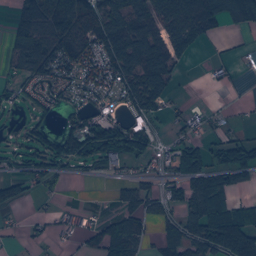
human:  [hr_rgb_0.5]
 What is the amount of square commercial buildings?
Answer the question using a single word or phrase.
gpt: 0

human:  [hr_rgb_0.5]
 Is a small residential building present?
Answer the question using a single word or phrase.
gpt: yes

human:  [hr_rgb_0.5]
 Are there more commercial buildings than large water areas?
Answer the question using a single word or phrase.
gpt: no

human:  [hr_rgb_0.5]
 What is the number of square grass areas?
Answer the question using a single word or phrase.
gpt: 0

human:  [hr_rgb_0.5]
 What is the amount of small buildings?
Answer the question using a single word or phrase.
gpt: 331

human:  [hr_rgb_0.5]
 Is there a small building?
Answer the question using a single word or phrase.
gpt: yes

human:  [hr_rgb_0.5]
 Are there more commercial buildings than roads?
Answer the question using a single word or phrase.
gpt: no

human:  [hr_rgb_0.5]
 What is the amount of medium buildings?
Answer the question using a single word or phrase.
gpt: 7

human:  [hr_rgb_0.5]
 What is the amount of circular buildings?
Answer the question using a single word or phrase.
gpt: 1

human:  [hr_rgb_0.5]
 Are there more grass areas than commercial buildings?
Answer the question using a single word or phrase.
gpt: yes

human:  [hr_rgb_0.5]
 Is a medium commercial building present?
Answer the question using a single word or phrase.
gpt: yes

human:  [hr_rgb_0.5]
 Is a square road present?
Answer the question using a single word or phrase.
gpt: no

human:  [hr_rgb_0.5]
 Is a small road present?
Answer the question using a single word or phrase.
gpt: yes

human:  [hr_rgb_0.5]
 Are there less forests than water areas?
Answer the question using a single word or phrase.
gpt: no

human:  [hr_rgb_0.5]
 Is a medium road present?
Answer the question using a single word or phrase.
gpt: no

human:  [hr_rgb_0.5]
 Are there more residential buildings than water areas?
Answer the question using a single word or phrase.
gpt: yes

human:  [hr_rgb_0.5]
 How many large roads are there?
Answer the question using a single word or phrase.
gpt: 0

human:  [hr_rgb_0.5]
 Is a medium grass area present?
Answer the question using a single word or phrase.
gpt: yes

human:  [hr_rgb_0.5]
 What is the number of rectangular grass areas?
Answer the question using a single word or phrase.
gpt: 45

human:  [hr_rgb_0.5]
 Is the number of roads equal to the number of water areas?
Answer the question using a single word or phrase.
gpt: no

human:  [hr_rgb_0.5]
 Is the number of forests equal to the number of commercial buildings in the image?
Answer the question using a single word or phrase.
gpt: no

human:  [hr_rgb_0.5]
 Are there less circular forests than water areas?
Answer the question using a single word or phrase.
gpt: yes

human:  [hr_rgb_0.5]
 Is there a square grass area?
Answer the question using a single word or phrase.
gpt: no

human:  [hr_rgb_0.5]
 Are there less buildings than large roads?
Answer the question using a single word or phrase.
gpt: no

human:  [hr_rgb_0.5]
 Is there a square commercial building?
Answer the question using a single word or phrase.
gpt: no

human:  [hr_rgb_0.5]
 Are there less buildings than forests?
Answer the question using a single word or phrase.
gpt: no

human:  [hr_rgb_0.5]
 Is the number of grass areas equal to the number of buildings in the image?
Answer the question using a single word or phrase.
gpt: no

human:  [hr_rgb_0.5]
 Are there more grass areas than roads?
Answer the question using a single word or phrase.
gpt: no

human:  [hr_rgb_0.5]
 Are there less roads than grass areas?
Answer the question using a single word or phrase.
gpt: no

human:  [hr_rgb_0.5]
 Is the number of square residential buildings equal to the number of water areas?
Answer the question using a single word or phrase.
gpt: no

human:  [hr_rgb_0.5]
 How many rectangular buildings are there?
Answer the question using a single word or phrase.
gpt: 138

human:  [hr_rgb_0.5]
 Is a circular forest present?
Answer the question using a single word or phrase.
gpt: no

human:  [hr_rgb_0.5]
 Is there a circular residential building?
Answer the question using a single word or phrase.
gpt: yes

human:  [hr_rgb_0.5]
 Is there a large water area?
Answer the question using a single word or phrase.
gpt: yes

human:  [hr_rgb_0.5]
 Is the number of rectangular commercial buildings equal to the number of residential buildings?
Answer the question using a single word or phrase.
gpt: no

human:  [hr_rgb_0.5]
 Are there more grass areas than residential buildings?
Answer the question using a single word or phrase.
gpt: no